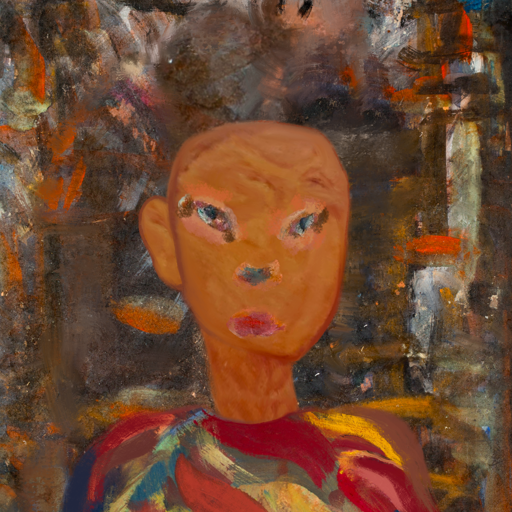
Background: GypsyQueen, Head And Neck Front: Pious_Lady, Face Front: Boggyland, Bust: Mother_And_Son_Son, Hair Front: Blank, Head Accessory: Blank, Second Necklace: Blank, Necklace: Blank, Baby: Blank